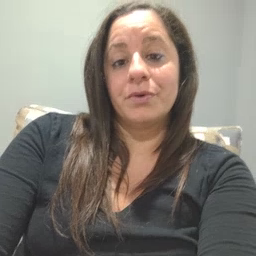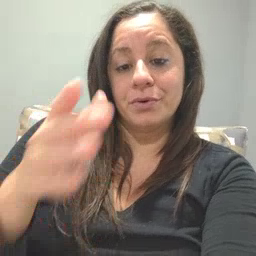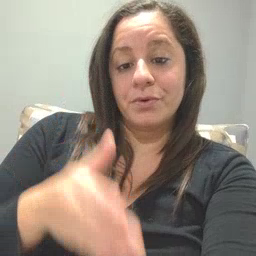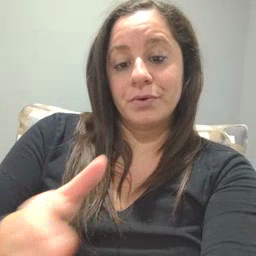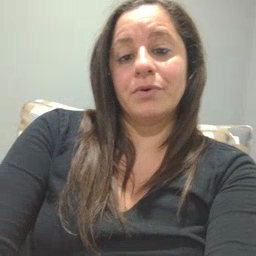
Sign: person